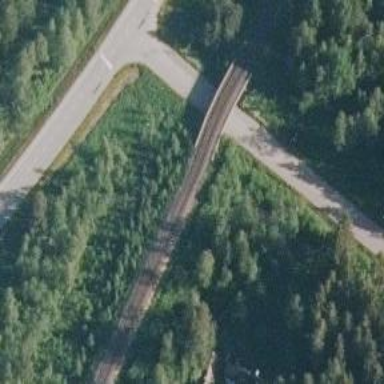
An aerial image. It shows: Bridge over railway track classified as B1.